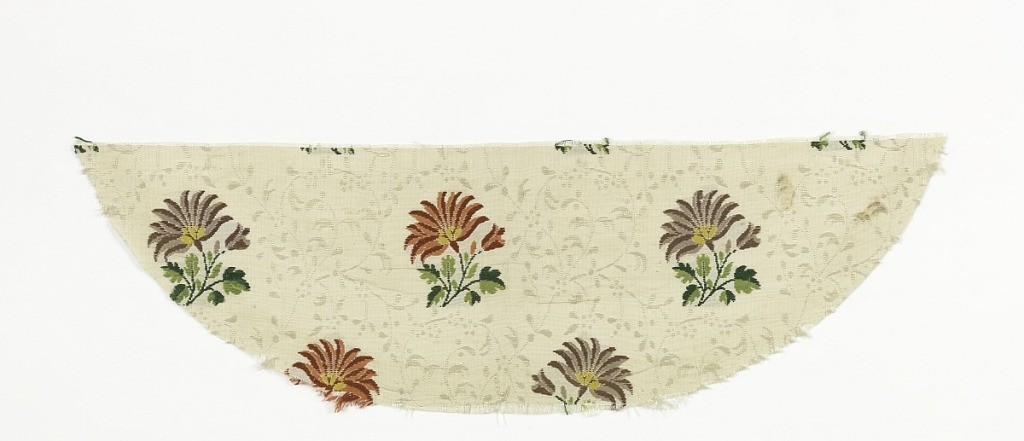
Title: Fragment
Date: late 18th century
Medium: silk Technique: compound weave with discontinuous supplementary weft patterning (brocaded)
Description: White silk with ground figure of tiny curving vines, brocaded with rows of carnations, alternately red and purple, with yellow centers and green foliage.